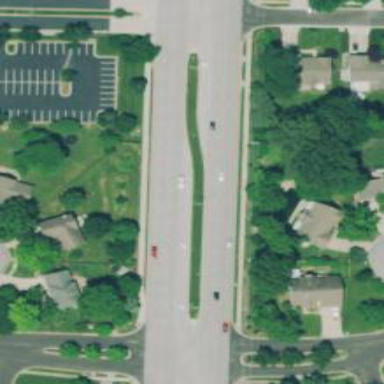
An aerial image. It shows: Dash road marking.